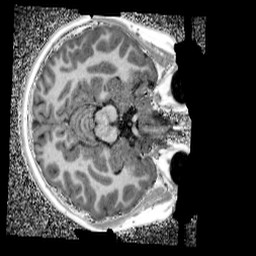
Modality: UNIT1_denoised
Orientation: axial
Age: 9
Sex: female
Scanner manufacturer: siemens
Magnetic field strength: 3 T
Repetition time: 4 s
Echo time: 0.00299 s